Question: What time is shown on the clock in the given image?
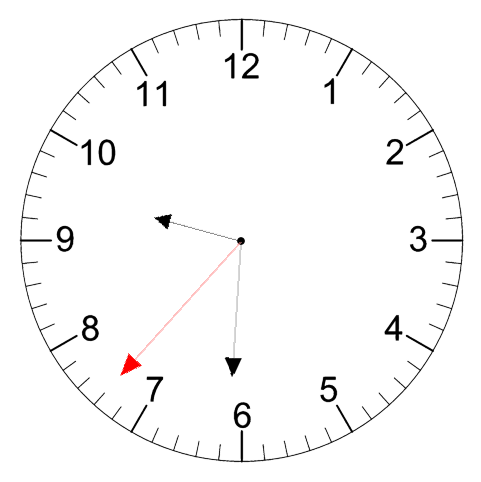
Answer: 09:30:37